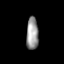
Tissue: prostate
Cell type: T cells
Senescence score: 0.2955
Nuclear area (px): 385
Mean DAPI intensity: 151.971